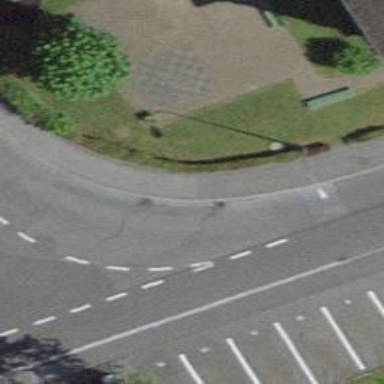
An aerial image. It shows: Kerb barrier.